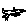
Label: bird